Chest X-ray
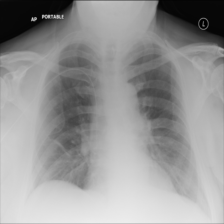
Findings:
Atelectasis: positive
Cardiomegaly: negative
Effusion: negative
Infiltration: negative
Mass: negative
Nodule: negative
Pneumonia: negative
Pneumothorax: negative
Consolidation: positive
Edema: negative
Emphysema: negative
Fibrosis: negative
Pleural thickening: negative
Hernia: negative